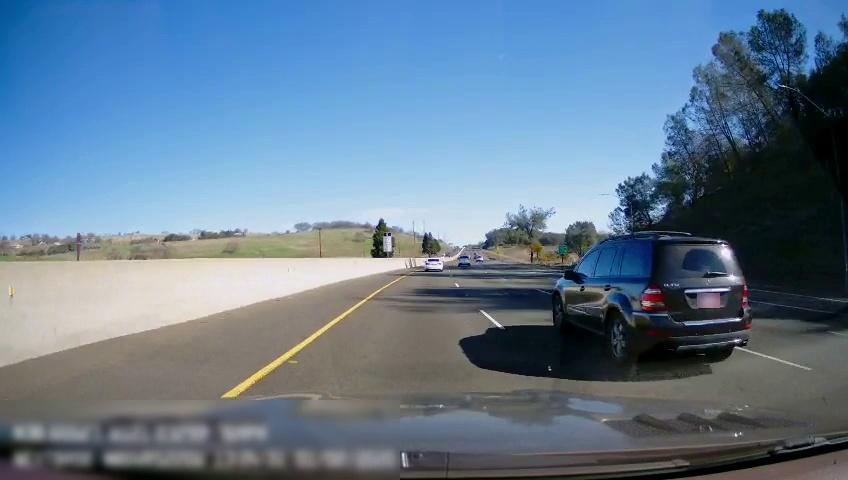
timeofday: Day
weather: Sunny
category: Drivable Space
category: Drivable Space
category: Vehicles | SUV
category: Vehicles | SUV
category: Vehicles | Car
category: Lanes | Current Lane
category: Lanes | Current Lane
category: Lanes | Alternate Lane
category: Lanes | Alternate Lane
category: Lanes | Alternate Lane
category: Lanes | Alternate Lane
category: Traffic | Signs
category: Traffic | Signs